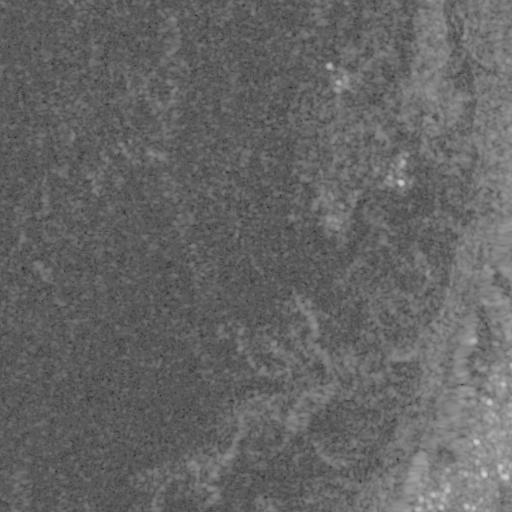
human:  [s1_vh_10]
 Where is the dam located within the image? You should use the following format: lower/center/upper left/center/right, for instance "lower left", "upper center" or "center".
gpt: The dam is located in the lower right of the image.
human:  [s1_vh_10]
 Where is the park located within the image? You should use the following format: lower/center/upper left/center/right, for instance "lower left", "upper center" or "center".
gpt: The park is located in the lower right of the image.
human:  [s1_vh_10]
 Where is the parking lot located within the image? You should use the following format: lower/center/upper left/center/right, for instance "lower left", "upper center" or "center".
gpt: The parking lot is located in the upper right of the image.
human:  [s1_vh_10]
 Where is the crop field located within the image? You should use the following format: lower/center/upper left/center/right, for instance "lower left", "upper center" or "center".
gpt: There is no crop field in the image.

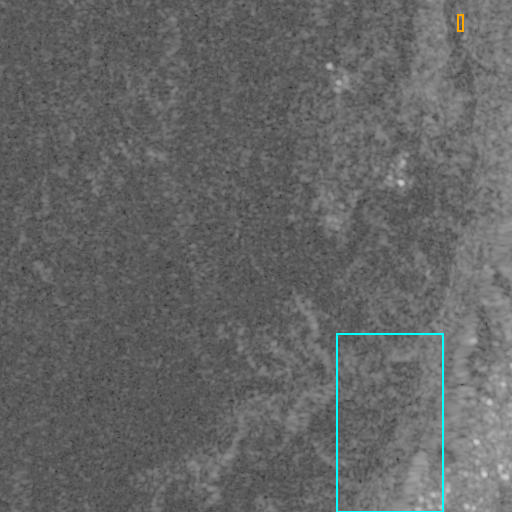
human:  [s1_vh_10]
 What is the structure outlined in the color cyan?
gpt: The structure outlined in cyan is a crop field.
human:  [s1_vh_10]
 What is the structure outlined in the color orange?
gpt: The structure outlined in orange is a parking lot.
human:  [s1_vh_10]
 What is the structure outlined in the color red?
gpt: There is no red outline.